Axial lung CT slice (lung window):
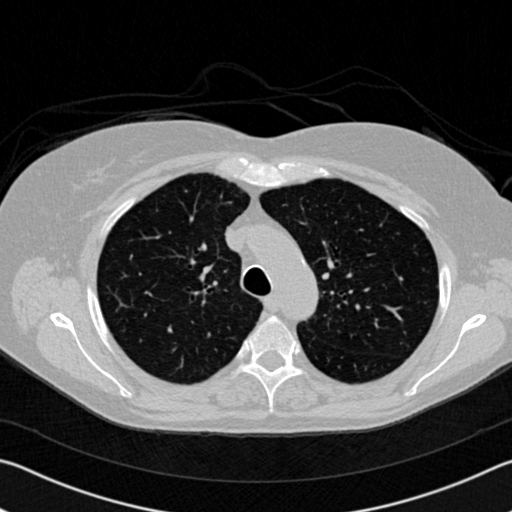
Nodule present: no